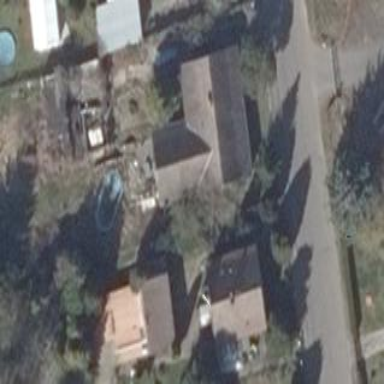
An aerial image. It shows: Simple and straightforward house.